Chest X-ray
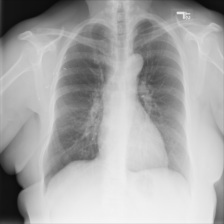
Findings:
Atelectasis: negative
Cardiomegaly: negative
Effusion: negative
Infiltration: negative
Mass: negative
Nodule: negative
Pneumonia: negative
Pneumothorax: negative
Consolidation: negative
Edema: negative
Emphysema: negative
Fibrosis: negative
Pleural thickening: negative
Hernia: negative